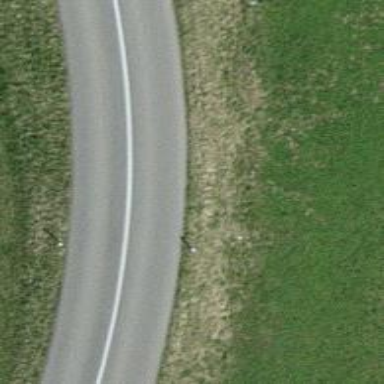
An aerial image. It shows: Tertiary road.